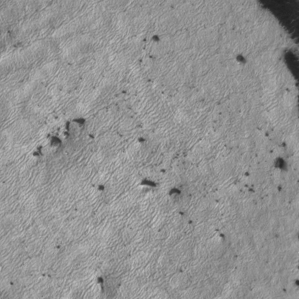
Label: frost